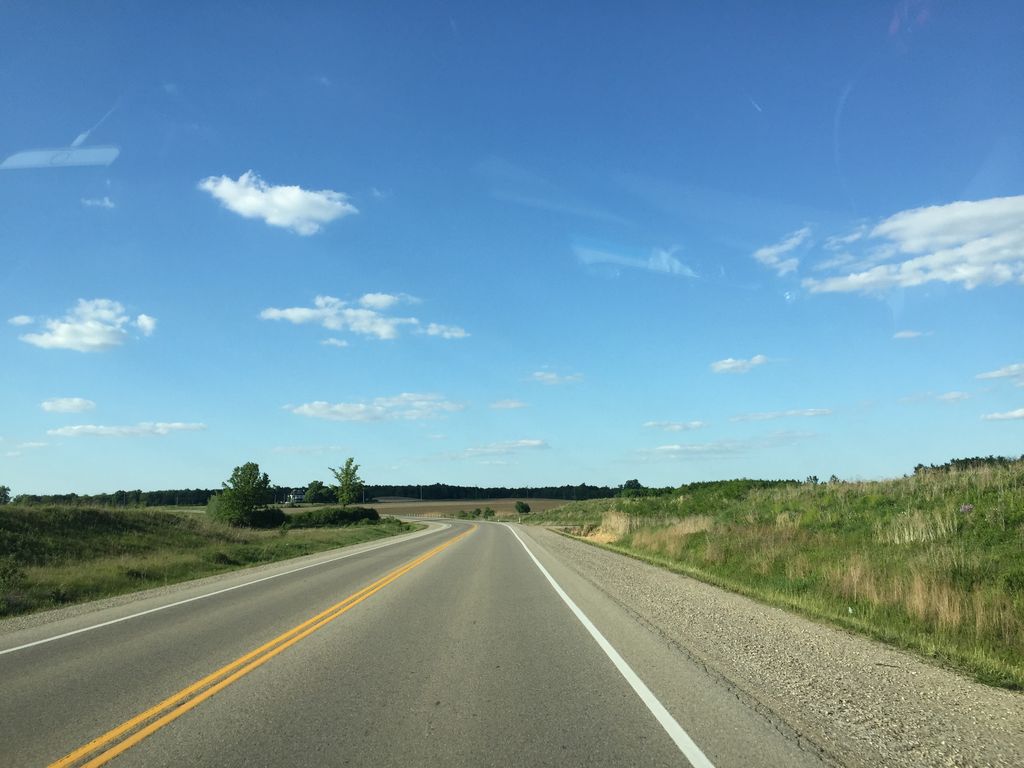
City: kitchener-waterloo